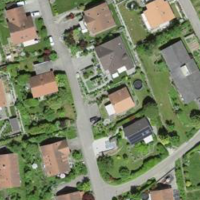
EUNIS habitat code: 55
Species observed at this site:
Nicandra physalodes